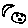
Label: moon